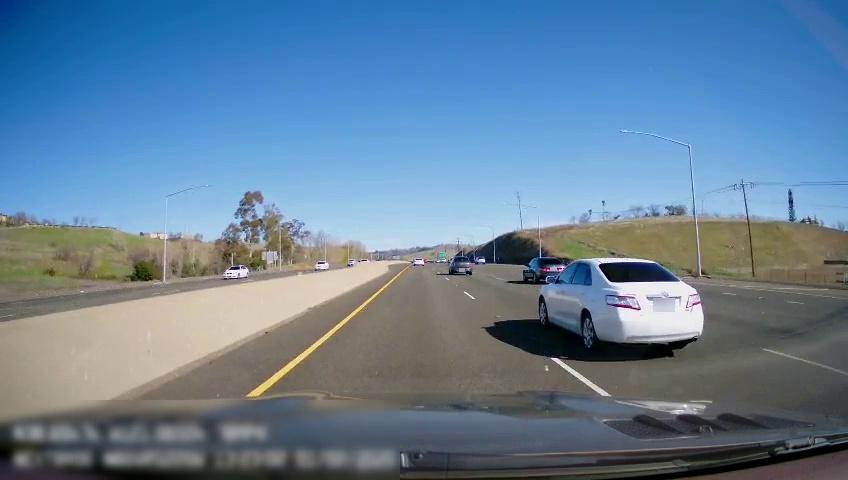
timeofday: Day
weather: Sunny
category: Drivable Space
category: Drivable Space
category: Vehicles | Car
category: Vehicles | Car
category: Vehicles | Car
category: Vehicles | Car
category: Vehicles | Car
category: Vehicles | SUV
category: Vehicles | SUV
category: Lanes | Current Lane
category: Lanes | Current Lane
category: Lanes | Alternate Lane
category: Lanes | Alternate Lane
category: Lanes | Alternate Lane